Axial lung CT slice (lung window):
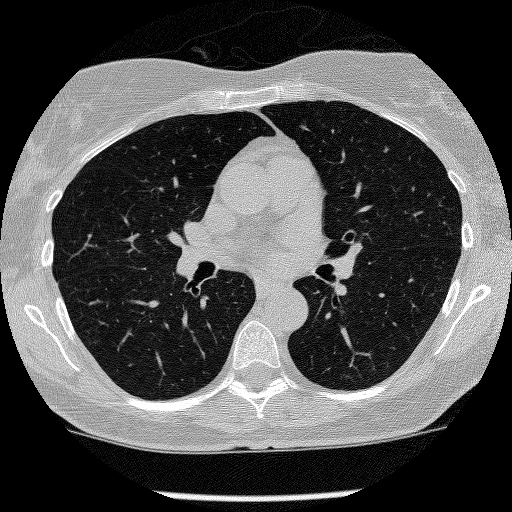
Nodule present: no